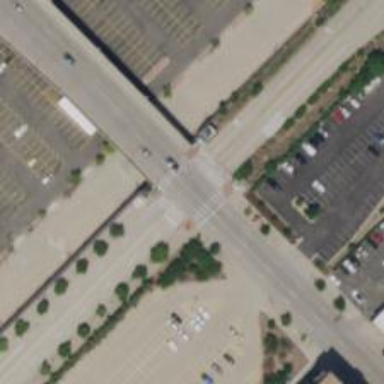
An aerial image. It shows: Secondary road crossing bridge.